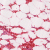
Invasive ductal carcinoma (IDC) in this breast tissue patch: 0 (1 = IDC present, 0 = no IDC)